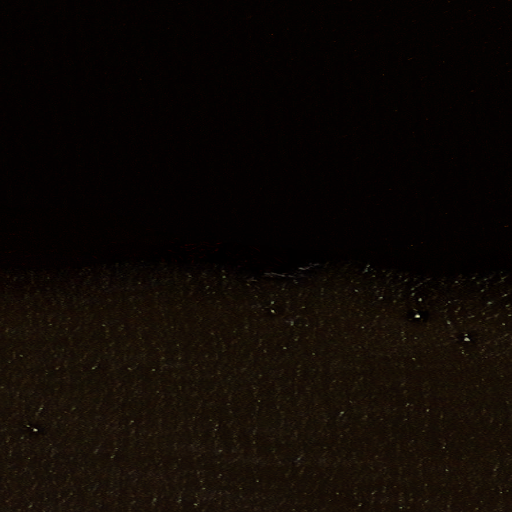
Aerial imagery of bar in Alaska named Thomas Rock containing only unknown